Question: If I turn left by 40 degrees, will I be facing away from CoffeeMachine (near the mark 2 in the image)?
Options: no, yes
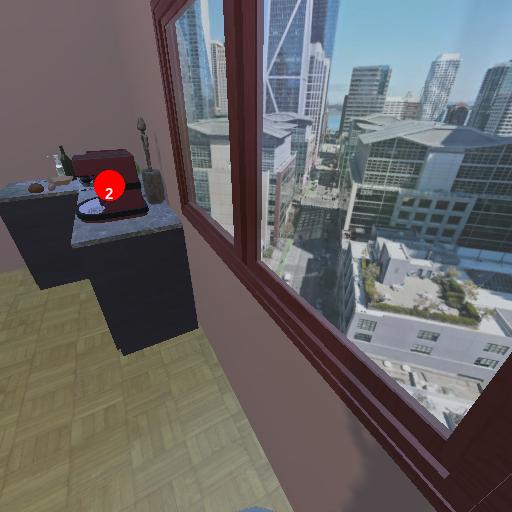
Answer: no